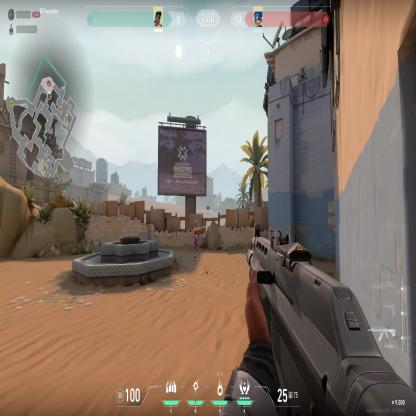
Label: enemy